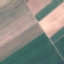
Land use / land cover: AnnualCrop